Question: I have used a multiselectgridView in my application, Where i am showing multiple images as grid items. how to get the paths of selected images in my gridview.
I want to add a button in my view . so that after clicking on that button i should get the selected files path as i have shown in the below provided image,means how can i add whatsapp like photo select mechanism to my app.

'''
public class MainActivity extends Activity {
GridView mGrid;
private String[] arrPath;
private boolean[] thumbnailsselection;
private int ids[];
private int count;
@Override
protected void onCreate(Bundle savedInstanceState) {
super.onCreate(savedInstanceState);
loadApps();
setContentView(R.layout.grid_1);
mGrid = (GridView) findViewById(R.id.myGrid);
mGrid.setAdapter(new ImageAdapterxtends());
mGrid.setChoiceMode(GridView.CHOICE_MODE_MULTIPLE_MODAL);
mGrid.setMultiChoiceModeListener(new MultiChoiceModeListener());
}
private void loadApps() {
final String[] columns = { MediaStore.Images.Media.DATA, MediaStore.Images.Media._ID };
final String orderBy = MediaStore.Images.Media._ID;
@SuppressWarnings("deprecation")
Cursor imagecursor = getContentResolver().query(MediaStore.Images.Media.EXTERNAL_CONTENT_URI, columns, null, null, orderBy);
int image_column_index = imagecursor.getColumnIndex(MediaStore.Images.Media._ID);
this.count = imagecursor.getCount();
this.arrPath = new String[this.count];
ids = new int[count];
this.thumbnailsselection = new boolean[this.count];
for (int i = 0; i <this.count; i++) {
imagecursor.moveToPosition(i);
ids[i] = imagecursor.getInt(image_column_index);
int dataColumnIndex = imagecursor.getColumnIndex(MediaStore.Images.Media.DATA);
arrPath[i] = imagecursor.getString(dataColumnIndex);
}
imagecursor.close();
}
@Override
public void onBackPressed() {
finish();
super.onBackPressed();
}
public class ImageAdapterxtends extends BaseAdapter{
CheckableLayout l;
ImageView i;
@Override
public int getCount() {
// TODO Auto-generated method stub
return arrPath.length;
}
@Override
public Object getItem(int position) {
// TODO Auto-generated method stub
return arrPath[position];
}
@Override
public long getItemId(int position) {
// TODO Auto-generated method stub
return position;
}
@Override
public View getView(int position, View convertView, ViewGroup parent) {
// TODO Auto-generated method stub
if (convertView == null) {
i = new ImageView(MainActivity.this);
i.setScaleType(ImageView.ScaleType.FIT_CENTER);
i.setLayoutParams(new ViewGroup.LayoutParams(50, 50));
l = new CheckableLayout(MainActivity.this);
l.setLayoutParams(new GridView.LayoutParams(
GridView.LayoutParams.WRAP_CONTENT,
GridView.LayoutParams.WRAP_CONTENT));
l.addView(i);
} else {
l = (CheckableLayout) convertView;
i = (ImageView) l.getChildAt(0);
}
try {
setBitmap(i, ids[position]);
} catch (Throwable e) {
}
return l;
}
}
private void setBitmap(final ImageView iv,final int id) {
new AsyncTask<Void, Void, Bitmap>() {
Bitmap myBitmap;
@Override
protected Bitmap doInBackground(Void... params) {
return MediaStore.Images.Thumbnails.getThumbnail(getApplicationContext().getContentResolver(), id, MediaStore.Images.Thumbnails.MICRO_KIND, null);
}
@Override
protected void onPostExecute(Bitmap result) {
super.onPostExecute(result);
//iv.setImageBitmap(result);
setMyBitmap(result);
}
public final void setMyBitmap(Bitmap bitmap) {
if (this.myBitmap != null) {
this.myBitmap.recycle();
}
this.myBitmap = bitmap;
iv.getLayoutParams().height = 100;
iv.getLayoutParams().width = 100;
iv.setImageBitmap(myBitmap);
}
}.execute();
}
public class CheckableLayout extends FrameLayout implements Checkable {
private boolean mChecked;
public CheckableLayout(Context context) {
super(context);
}
@SuppressWarnings("deprecation")
public void setChecked(boolean checked) {
mChecked = checked;
setForeground(checked ? getResources().getDrawable(R.drawable.tr) : null);
//setBackground(checked ? getResources().getDrawable(R.color.green) : null);
}
public boolean isChecked() {
return mChecked;
}
public void toggle() {
setChecked(!mChecked);
}
}
public class MultiChoiceModeListener implements
GridView.MultiChoiceModeListener {
public boolean onCreateActionMode(ActionMode mode, Menu menu) {
mode.setTitle("Select Items");
mode.setSubtitle("One item selected");
return true;
}
public boolean onPrepareActionMode(ActionMode mode, Menu menu) {
return true;
}
public boolean onActionItemClicked(ActionMode mode, MenuItem item) {
return true;
}
public void onDestroyActionMode(ActionMode mode) {
Toast.makeText(getApplicationContext(), "text", 1);
}
public void onItemCheckedStateChanged(ActionMode mode, int position,
long id, boolean checked) {
int selectCount = mGrid.getCheckedItemCount();
switch (selectCount) {
case 1:
mode.setSubtitle("One item selected");
break;
default:
mode.setSubtitle("" + selectCount + " items selected");
break;
}
}
}
}
'''
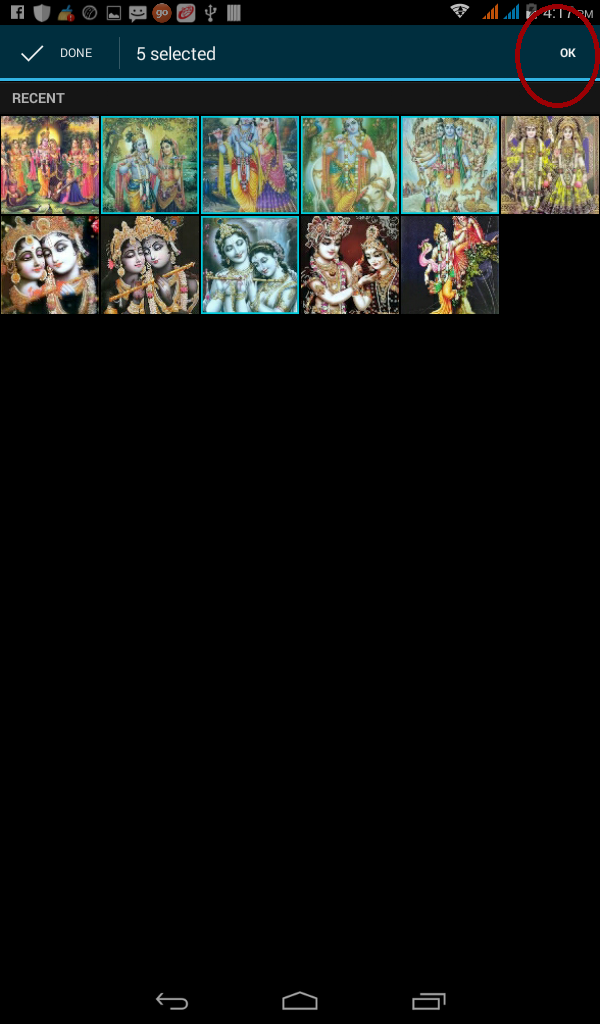
Answer: You are going right way, you need to inflate contextual action mode menu on actionbar, take a look at <URL>
'''
listView.setMultiChoiceModeListener(new MultiChoiceModeListener() {
@Override
public boolean onActionItemClicked(ActionMode mode, MenuItem item) {
// Respond to clicks on the actions in the CAB
switch (item.getItemId()) {
case R.id.menu_ok:
//TODO do your stuff here
mode.finish(); // Action picked, so close the CAB
return true;
default:
return false;
}
}
@Override
public boolean onCreateActionMode(ActionMode mode, Menu menu) {
// Inflate the menu for the CAB
MenuInflater inflater = mode.getMenuInflater();
inflater.inflate(R.menu.context_menu, menu);
return true;
}
});
'''
Add your logic in onActionItemClicked() method.
Add context_menu.xml in menu directory and add menu item
'''
<item
android:id="@+id/menu_ok"
android:showAsAction="always"
android:title="@string/action_ok"/>
'''
Thats it!